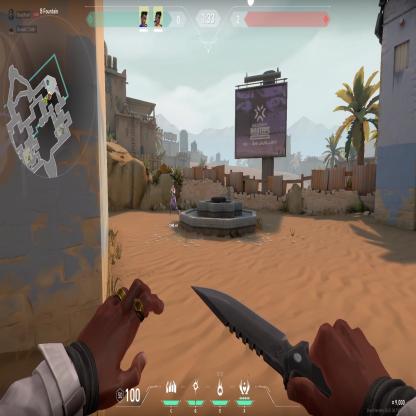
Label: teammate